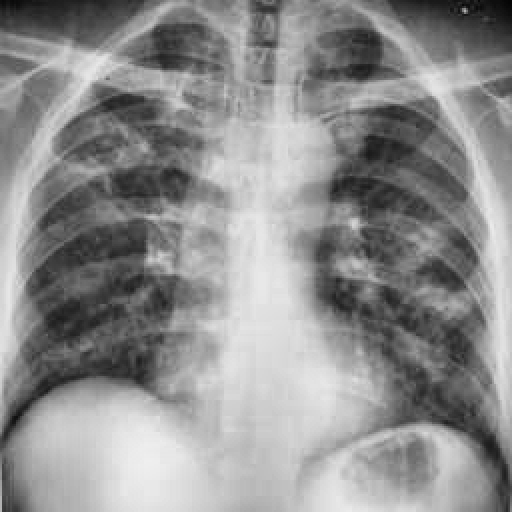
Finding: TUBERCULOSIS